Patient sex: M
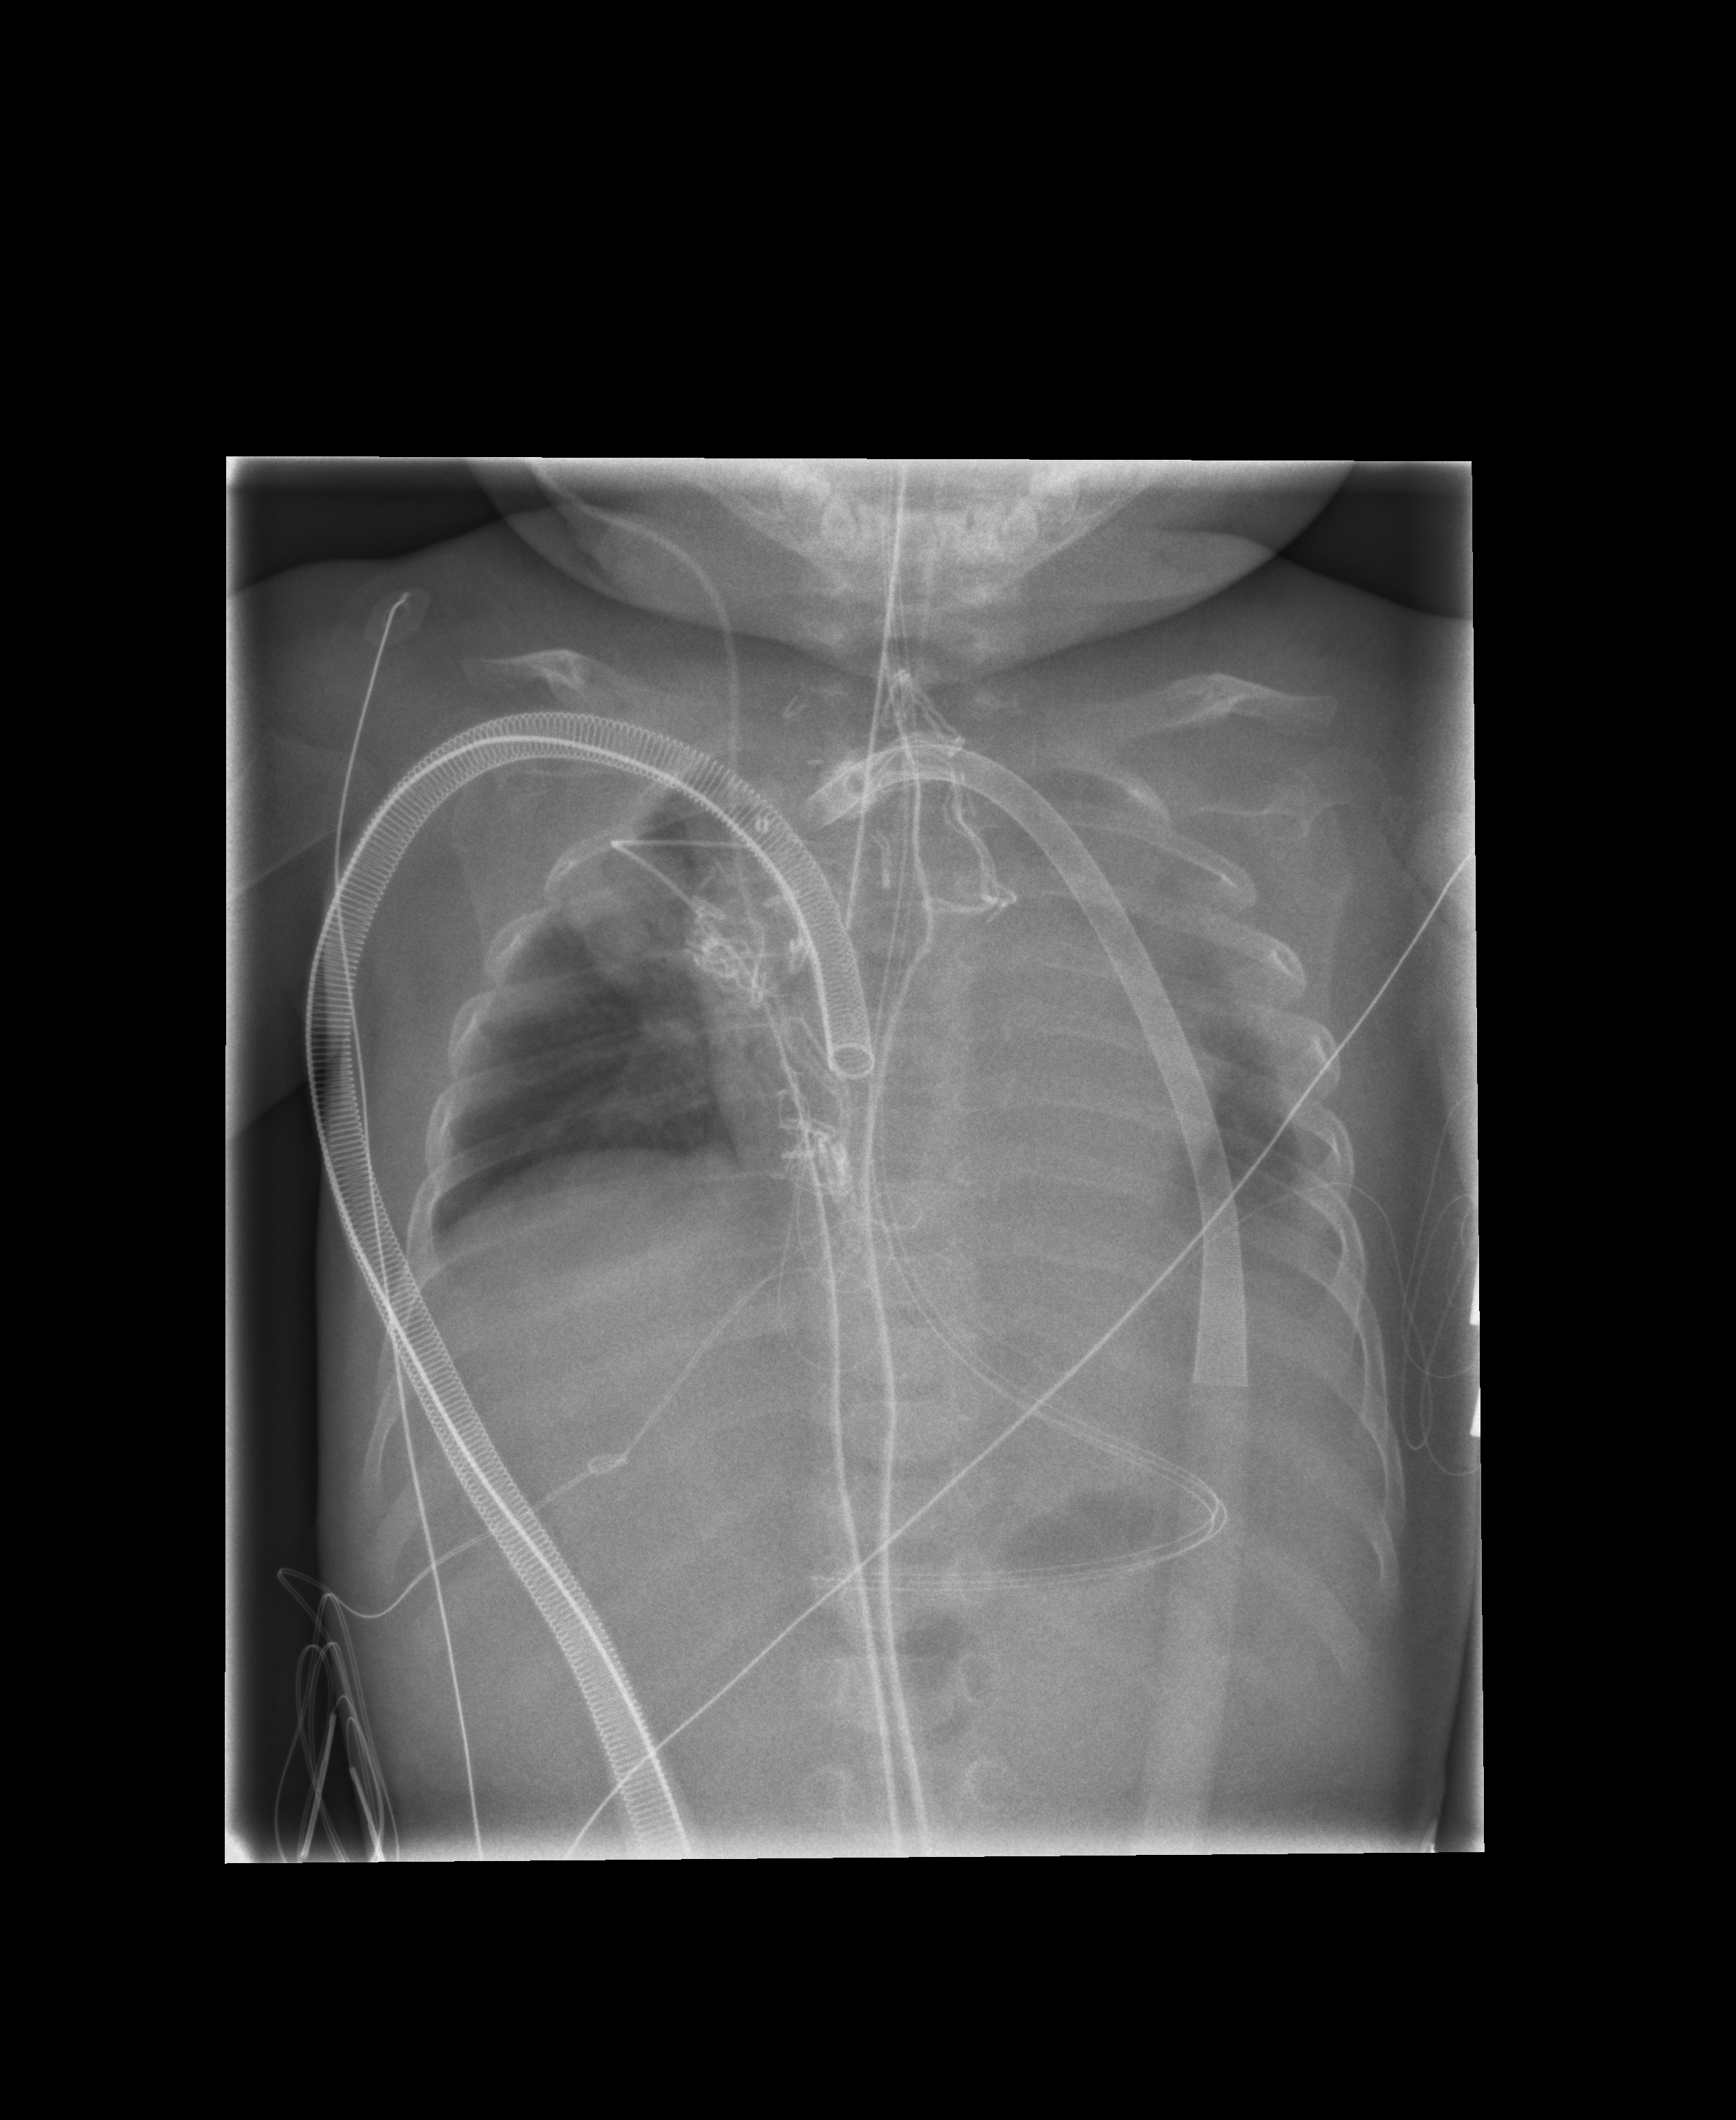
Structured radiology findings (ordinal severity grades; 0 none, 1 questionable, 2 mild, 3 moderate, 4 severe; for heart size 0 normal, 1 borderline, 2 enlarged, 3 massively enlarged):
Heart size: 0
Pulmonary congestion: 0
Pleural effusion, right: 0
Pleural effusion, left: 2
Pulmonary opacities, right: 0
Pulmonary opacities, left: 0
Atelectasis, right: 2
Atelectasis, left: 2